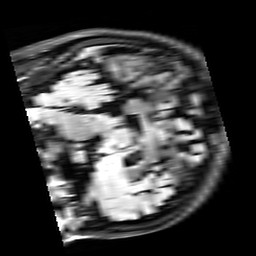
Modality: FLAIR
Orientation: sagittal
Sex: female
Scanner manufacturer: siemens
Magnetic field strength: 3 T
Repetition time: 10 s
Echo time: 0.09 s